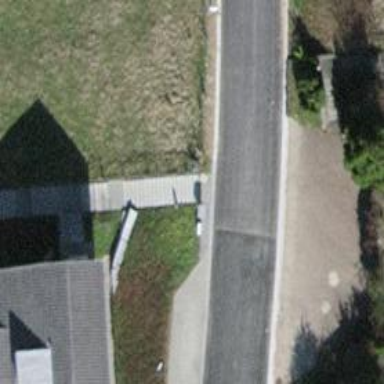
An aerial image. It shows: Road with steps.